Question: What is the value of the measurement in the image?
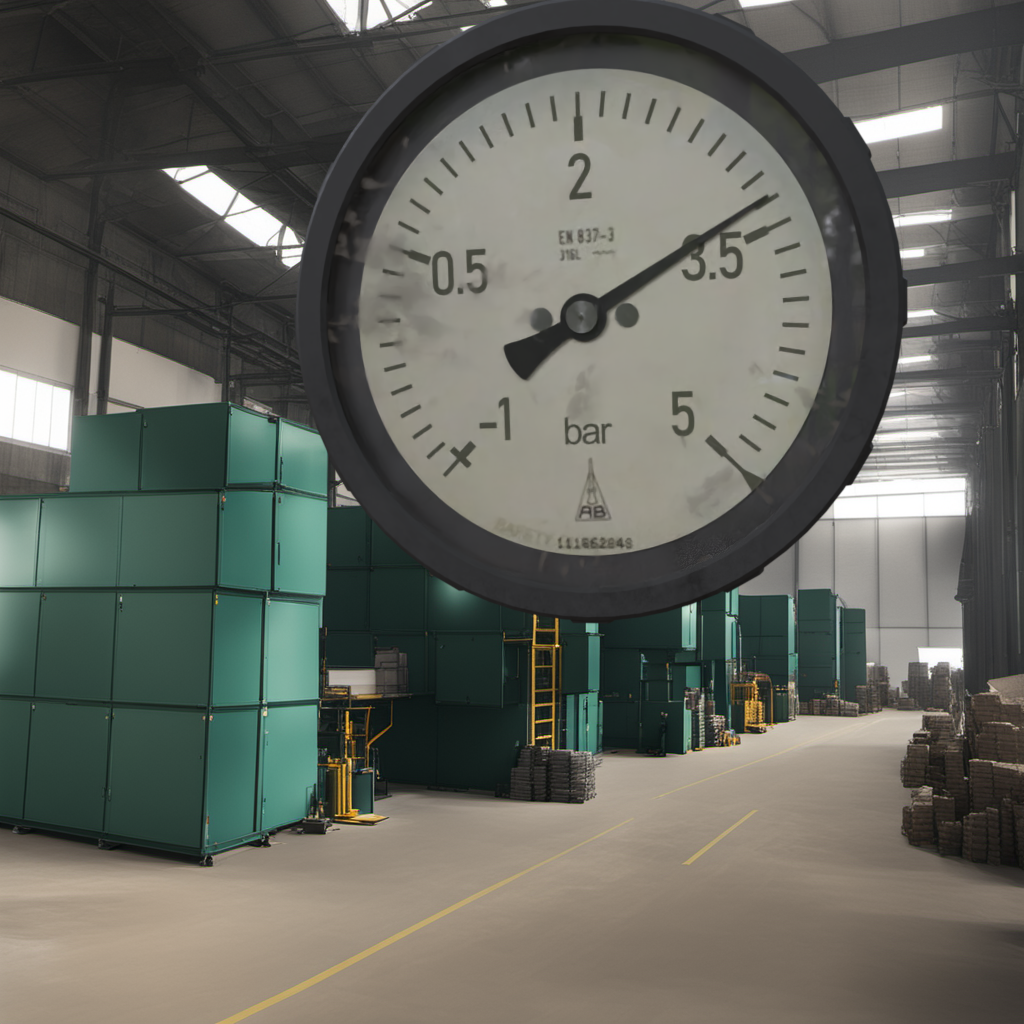
Answer: The result is 3.34
Question: What is the value range of the measurement in the image?
Answer: The range is from -1 to 5
Question: What is the minimum and maximum reading range of this measurement?
Answer: The minimum value is -1 and the maximum value is 5